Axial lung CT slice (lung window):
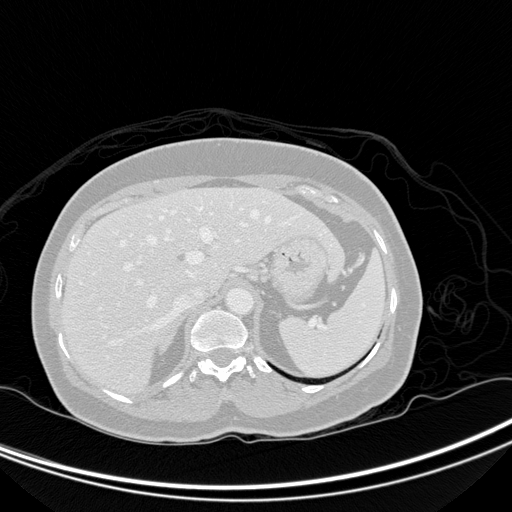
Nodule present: no